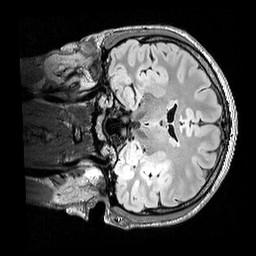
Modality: FLAIR
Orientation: coronal
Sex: male
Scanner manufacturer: siemens
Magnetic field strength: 3 T
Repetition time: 5 s
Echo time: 0.395 s